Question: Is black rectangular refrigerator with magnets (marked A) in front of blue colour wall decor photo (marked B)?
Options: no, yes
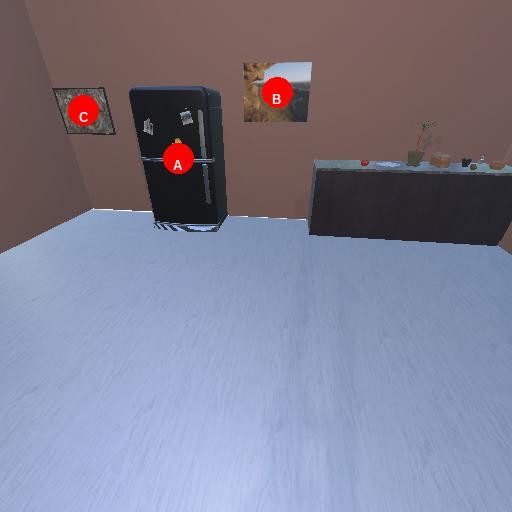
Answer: no